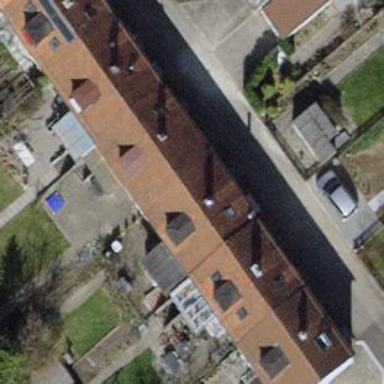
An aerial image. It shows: Gabled house with tiled roof.